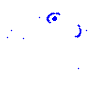
Particle: electron